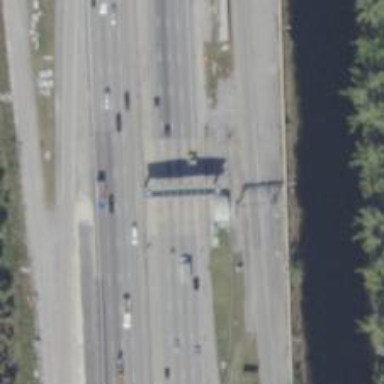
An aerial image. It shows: Toll gantry on the road.